Question: I'm new using .NET MVC Web Application. I'm using the version 4 of Web Application.
I'm developing a page to manage the roles of the simple membership provider, and I want to it be dynamically. To clear what I mean, it would be something like this:

Something really simple as that. To do so, I have a complex ViewModel such as this:
'''
public class UserInRolesModel
{
public List<string> AllRoleNames { get; set; }
public List<UserInRoles> UsersInRoles { get; set; }
public UserInRolesModel()
{
AllRoleNames = new List<string>();
UsersInRoles = new List<UserInRoles>();
}
public UserInRolesModel(List<string> allRoleNames, List<UserInRoles> usersInRoles)
{
AllRoleNames = allRoleNames;
UsersInRoles = usersInRoles;
}
}
public class UserInRoles
{
public UserInRoles(string user, List<string> userRoles, IEnumerable<string> allRoleNames)
{
User = user;
Roles = SetRoles(userRoles, allRoleNames);
}
private List<bool> SetRoles(List<string> userRoles, IEnumerable<string> allRoleNames)
{
return allRoleNames.Select(userRoles.Contains).ToList();
}
public string User { get; set; }
public List<bool> Roles { get; set; }
public void UpdateRoles(List<string> allRoleNames)
{
var roleProvider = (SimpleRoleProvider)System.Web.Security.Roles.Provider;
var rolesAdded = new List<string>();
for (int i = 0; i < Roles.Count; i++)
{
if (Roles[i])
{
rolesAdded.Add(allRoleNames[i]);
}
}
roleProvider.AddUsersToRoles(new[] { User }, rolesAdded.ToArray());
}
}
'''
In my View, I have something like this to display the role names:
'''
<th><strong>@Html.DisplayFor(m => m.AllRoleNames, "AllRoleNames")</strong></th>
'''
And, I have a DisplayTemplates Folder, with the AllRoleNames.cshtml file in it, and here is what's inside (I'm not worried about the layout of the page yet):
'''
@model List<string>
@if (Model != null)
{
for (int i = 0; i < Model.Count; i++)
{
@Html.HiddenFor(m => m[i])
@Html.DisplayFor(m => m[i])
}
}
'''
So far, so good. It displays the name correctly.
But, when I try to press the Save button, the MVC should get the proper names from the html to bind to object Model in my HTTP Post Controller Action:
'''
[HttpPost]
public ActionResult AdminUsers(UserInRolesModel model)
{
//code to save roles goes here
return View(model);
}
'''
But I get an empty model. (I'm just worried to the list of roles name for now, because once I figure out what's happening with it, I can also figure out what's happening with my list of UserInRoles object).
I could find out why the MVC is not binding correctly. It's because the html generated is something like this:
'''
<input id="AllRoleNames__0_" name="AllRoleNames.[0]" type="hidden" value="Admin">
Admin
<input id="AllRoleNames__1_" name="AllRoleNames.[1]" type="hidden" value="Extrator">
Extrator
'''
The name attribute is being generated as "AllRoleNames.<URL> with a hack proposed by the answer. It could work, but when I tested, I saw that my HtmlFieldPrefix already was without the dot, so of course it didn't work.
My question is, why is MVC generating these names with the dots, and is there a way to tell it to generate it correctly?
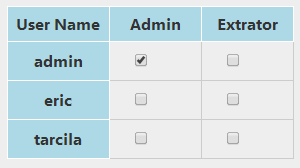
Answer: I have found that passing a List as the model is nothing but pain. If you pass a class that contains the List life becomes much easier. You can then use a for loop and things will start behaving the way you expect them to. i.e.
'''
for(int i = 0; i < model.MyList.Count; i++)
{
@Html.HiddenFor(model => model.MyList[i])
@Html.DisplayFor(model => model.MyList[i])
}
'''
should yield your property names correctly.